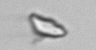
Label: detritus_transparent